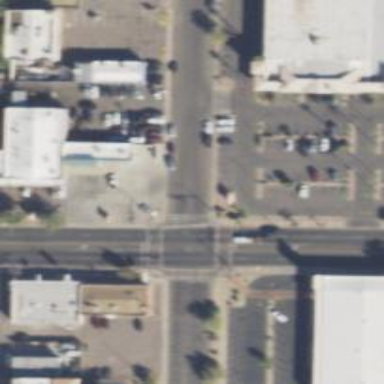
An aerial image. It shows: Solid stop line on the road.